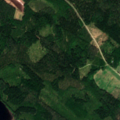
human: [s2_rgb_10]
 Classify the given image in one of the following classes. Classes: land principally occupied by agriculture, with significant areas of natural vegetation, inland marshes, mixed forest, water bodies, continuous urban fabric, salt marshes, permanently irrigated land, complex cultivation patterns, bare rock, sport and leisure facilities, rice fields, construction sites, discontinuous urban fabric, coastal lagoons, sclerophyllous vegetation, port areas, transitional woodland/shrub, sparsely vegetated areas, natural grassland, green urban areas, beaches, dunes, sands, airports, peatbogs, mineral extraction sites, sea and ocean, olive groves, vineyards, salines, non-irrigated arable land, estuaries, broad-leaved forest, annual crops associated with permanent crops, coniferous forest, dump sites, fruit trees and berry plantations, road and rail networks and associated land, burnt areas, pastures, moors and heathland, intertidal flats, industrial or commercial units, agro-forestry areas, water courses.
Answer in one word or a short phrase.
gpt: land principally occupied by agriculture, with significant areas of natural vegetation, coniferous forest, mixed forest, water bodies